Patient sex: M
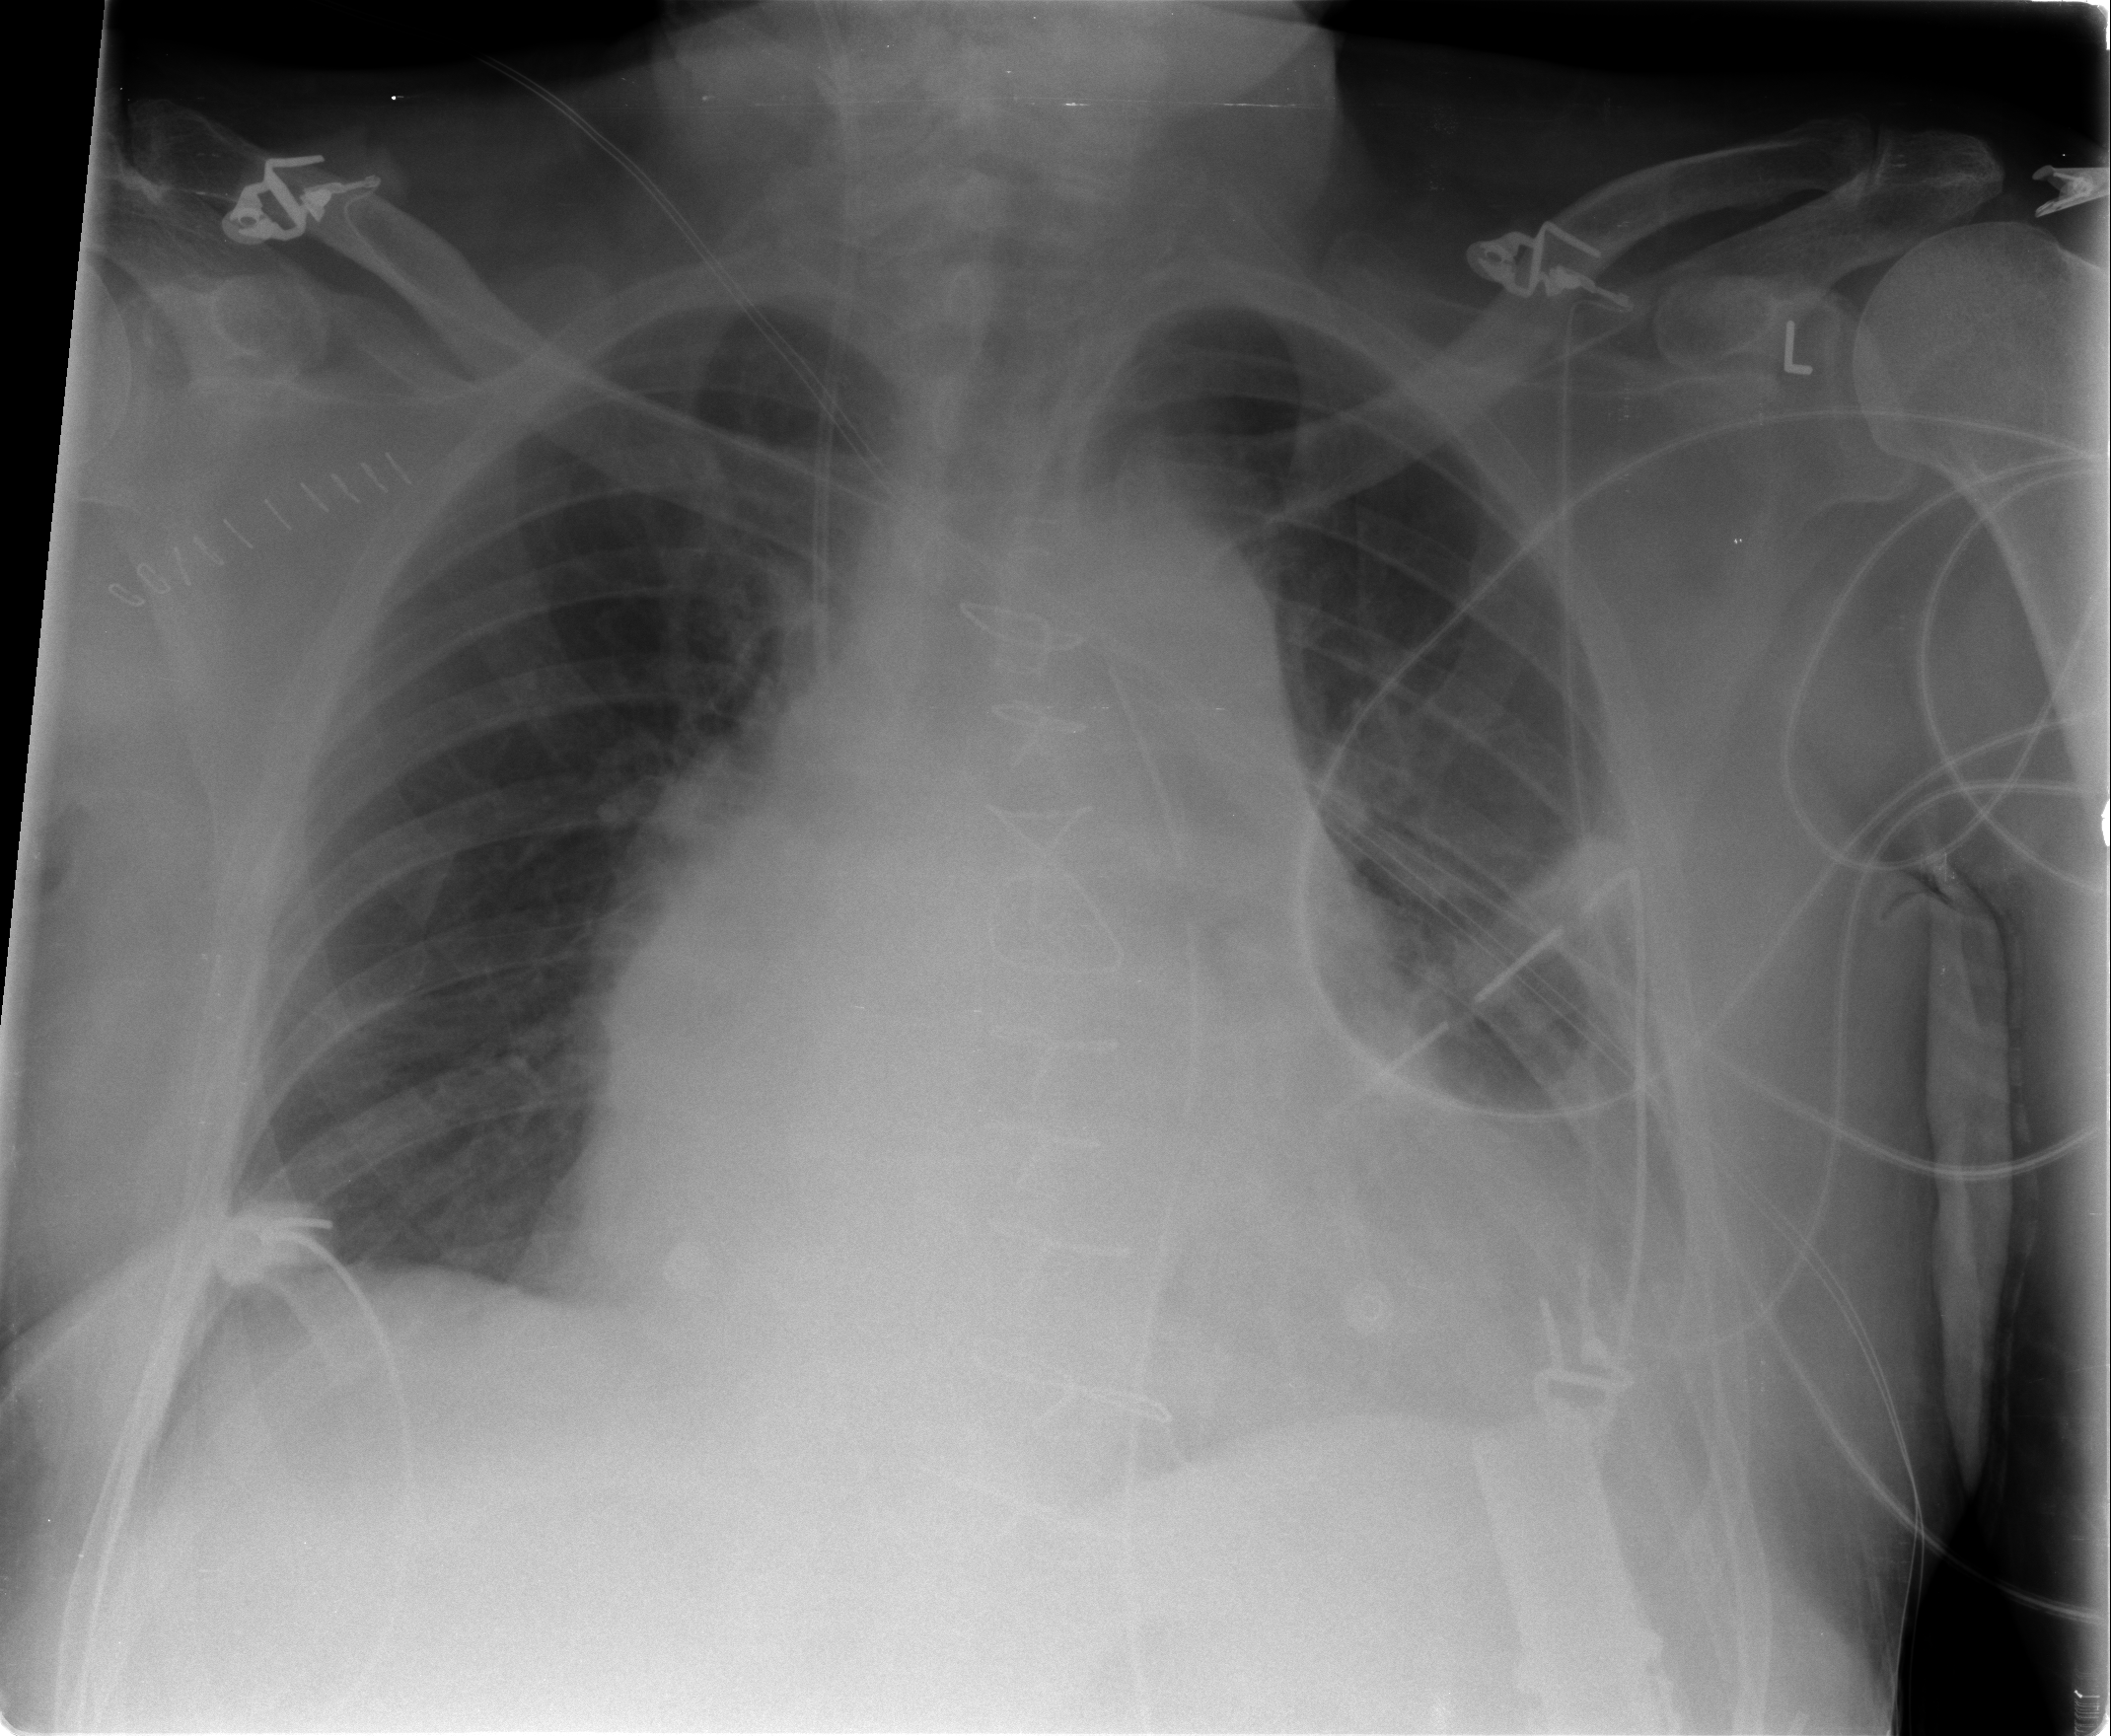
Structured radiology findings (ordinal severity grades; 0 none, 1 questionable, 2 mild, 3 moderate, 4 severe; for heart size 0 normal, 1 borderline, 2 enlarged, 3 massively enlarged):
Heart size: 3
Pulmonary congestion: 2
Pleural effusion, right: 0
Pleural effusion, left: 2
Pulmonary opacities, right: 0
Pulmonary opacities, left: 1
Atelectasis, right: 2
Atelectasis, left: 2